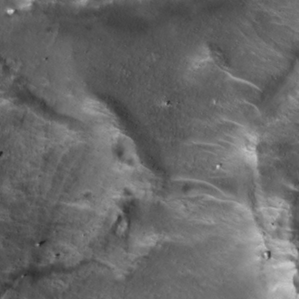
Label: non_frost